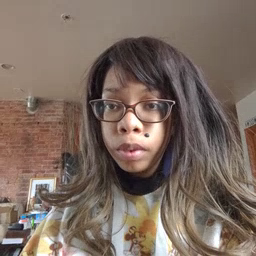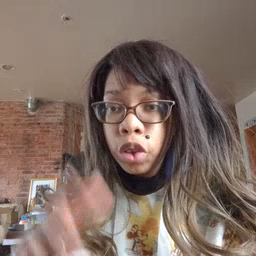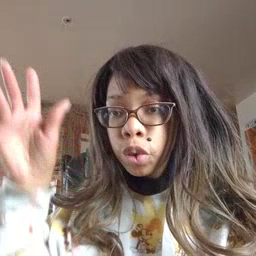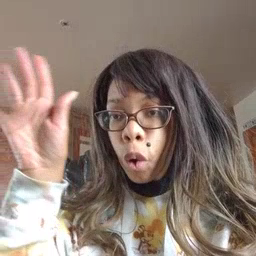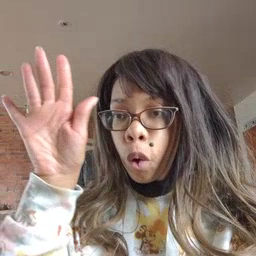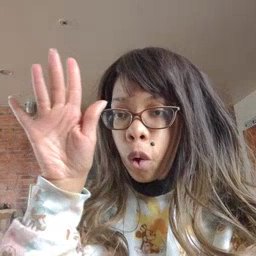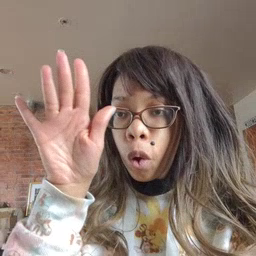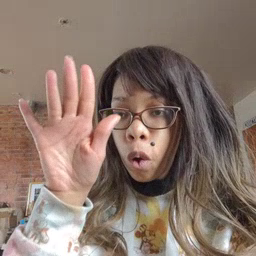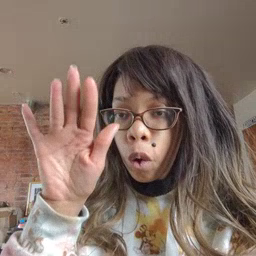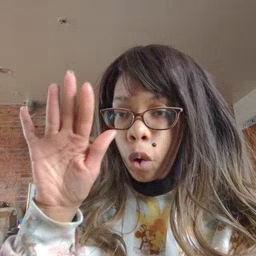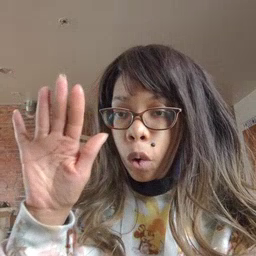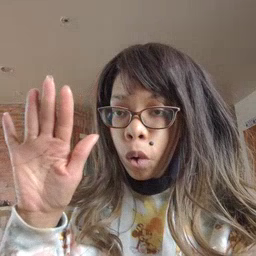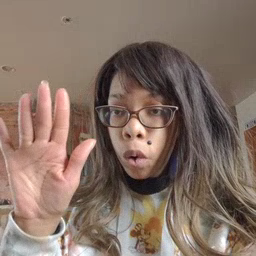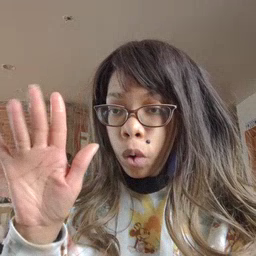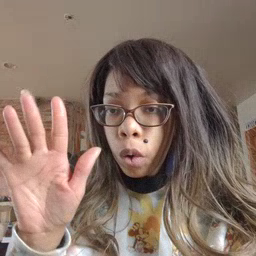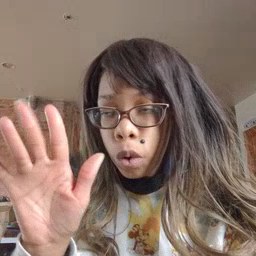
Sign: snow